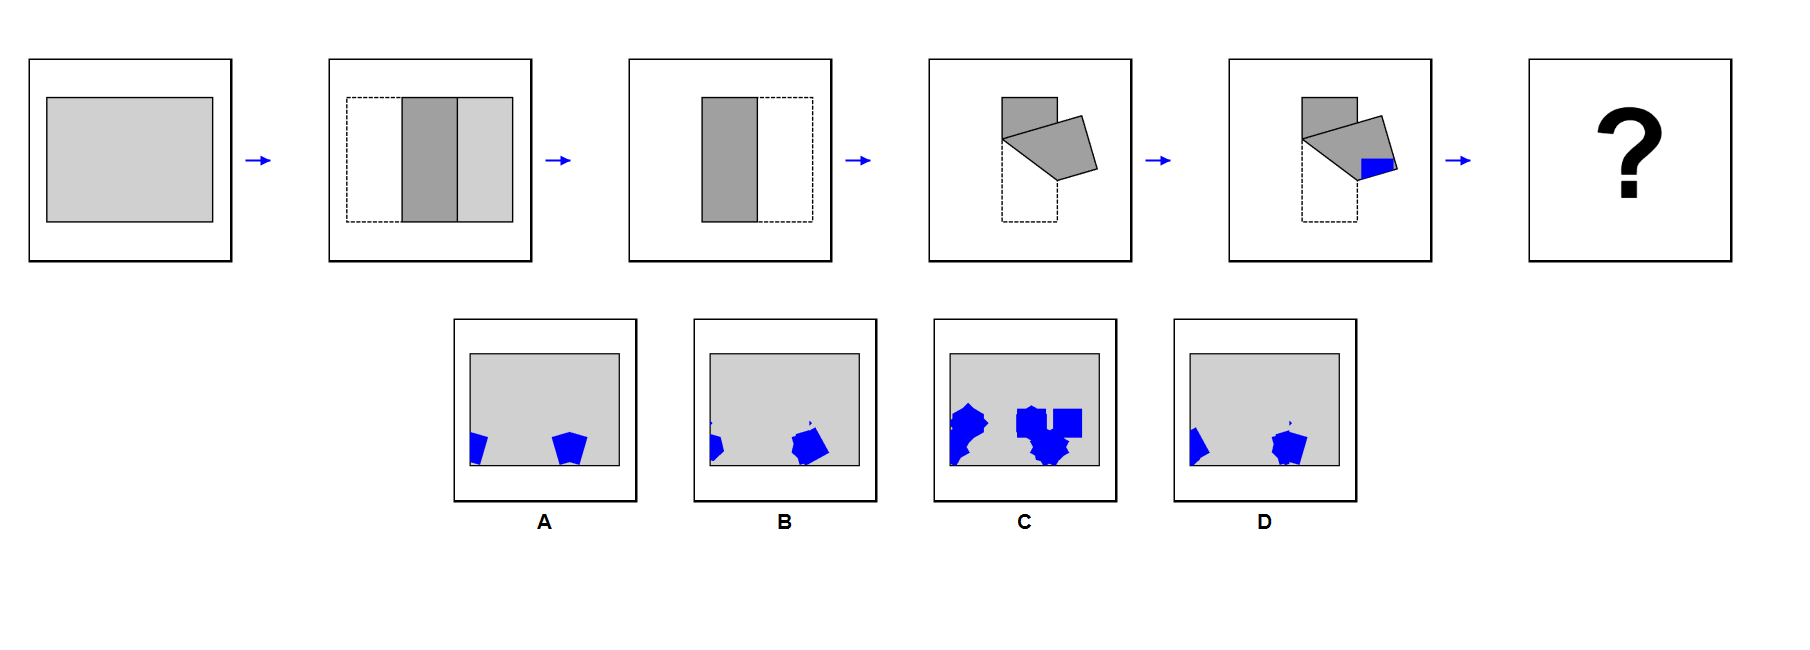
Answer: A